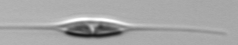
Label: Cylindrotheca